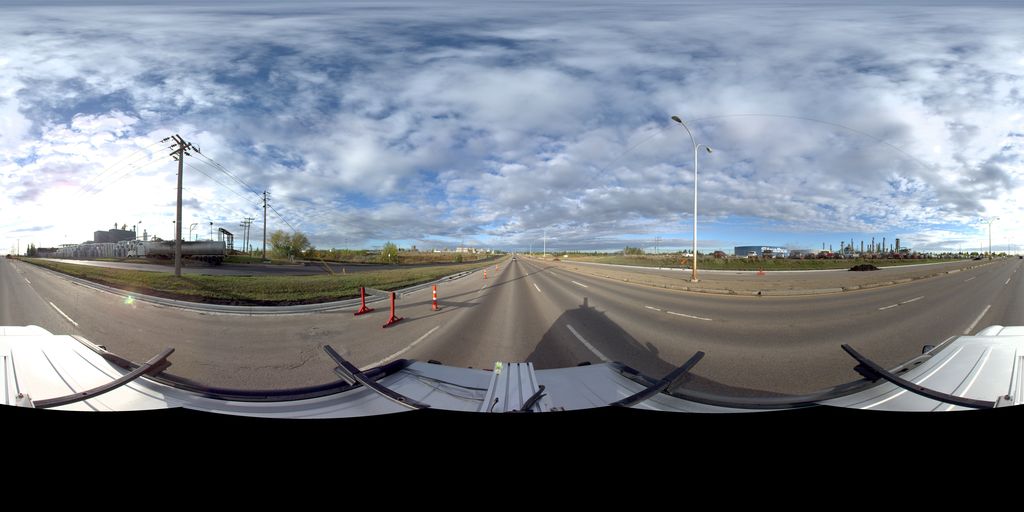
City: edmonton